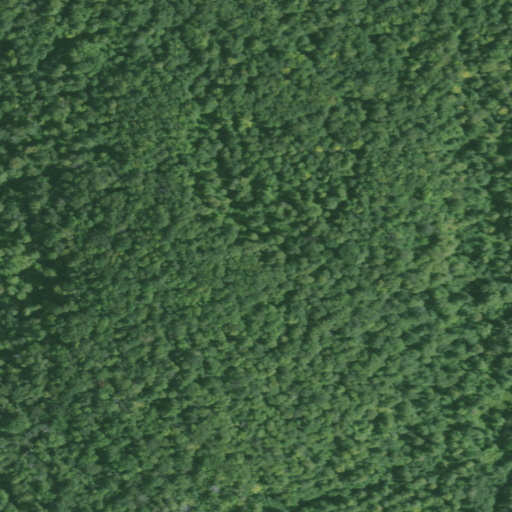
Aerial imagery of mountain in New York named Brand Pinnacle containing only deciduous forest